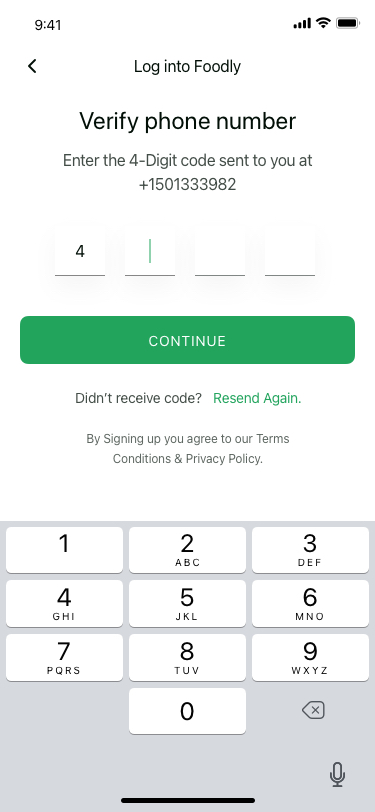
Text in this UI design:
Verify phone number
Enter the 4-Digit code sent to you at +1501333982
By Signing up you agree to our Terms Conditions & Privacy Policy.
Didn’t receive code?
Resend Again.